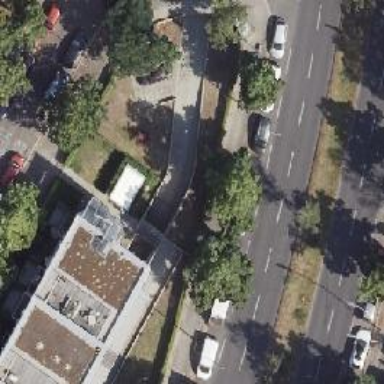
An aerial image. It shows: Parking entrance.